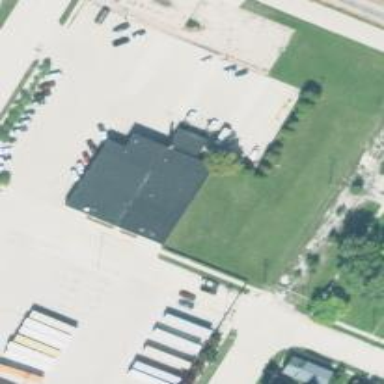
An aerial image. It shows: Industrial building.